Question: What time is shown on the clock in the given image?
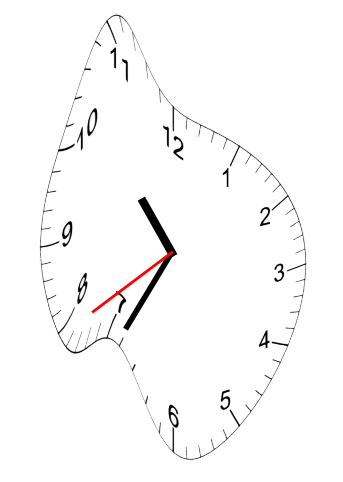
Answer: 10:34:39